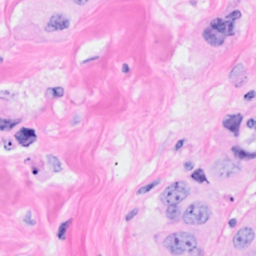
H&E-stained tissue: Breast